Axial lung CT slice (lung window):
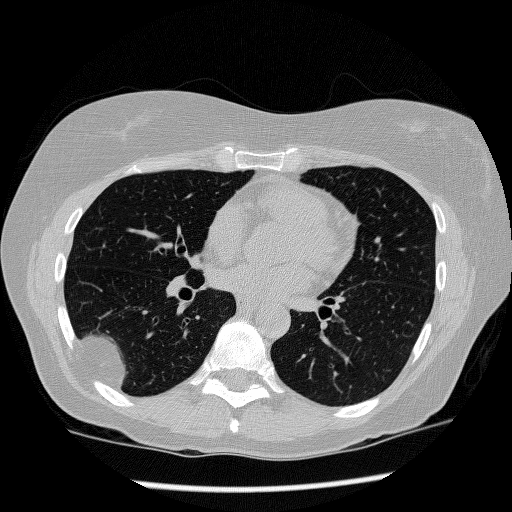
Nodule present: no